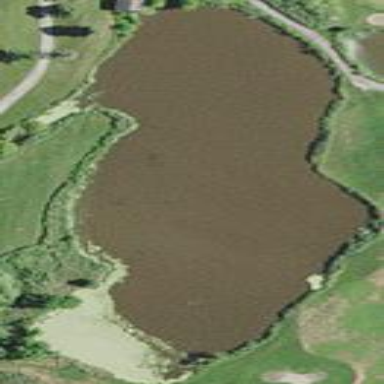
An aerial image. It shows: Water hazard on golf course. The hazard is natural water feature.